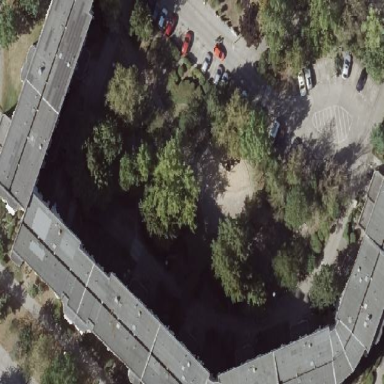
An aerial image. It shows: Building with apartments and flat roof.